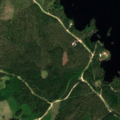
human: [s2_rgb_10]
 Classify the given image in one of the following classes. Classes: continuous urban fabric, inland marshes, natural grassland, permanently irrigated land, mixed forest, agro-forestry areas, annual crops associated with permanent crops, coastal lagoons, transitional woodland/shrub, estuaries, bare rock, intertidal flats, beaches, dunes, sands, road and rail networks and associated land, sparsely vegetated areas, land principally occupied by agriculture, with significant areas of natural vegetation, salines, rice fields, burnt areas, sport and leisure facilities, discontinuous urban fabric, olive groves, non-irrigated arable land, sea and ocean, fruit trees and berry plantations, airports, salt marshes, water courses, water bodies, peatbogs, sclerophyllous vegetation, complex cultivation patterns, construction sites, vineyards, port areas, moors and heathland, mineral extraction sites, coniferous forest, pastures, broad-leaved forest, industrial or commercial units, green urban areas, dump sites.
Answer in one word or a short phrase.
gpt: coniferous forest, water bodies